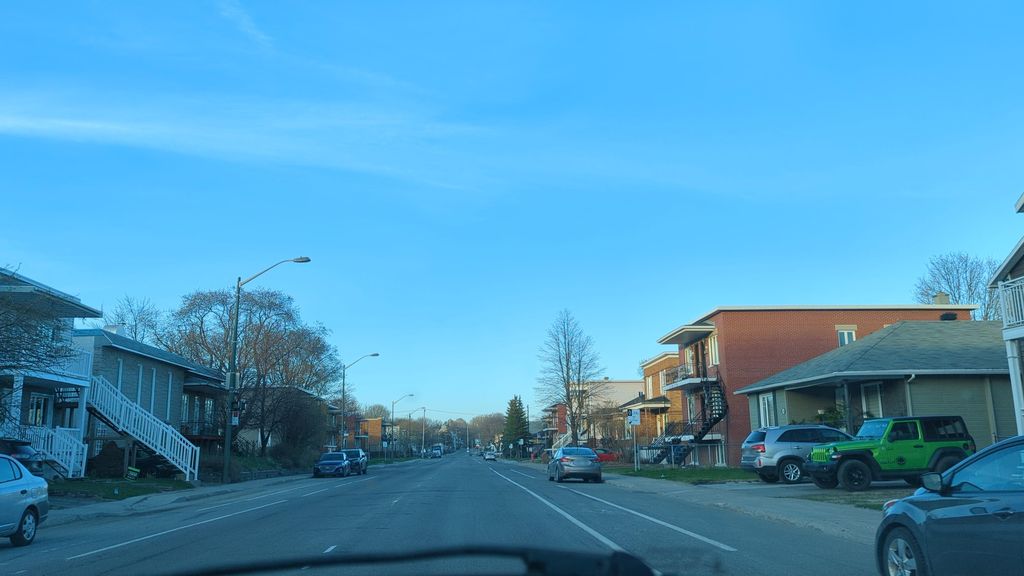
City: quebec_city